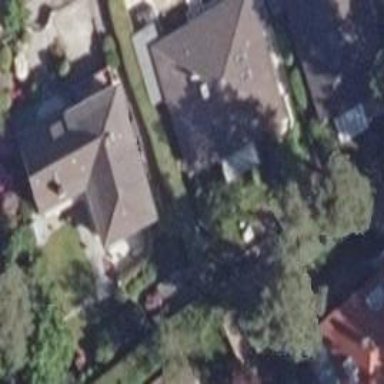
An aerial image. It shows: Detached building with pyramidal roof shape.